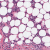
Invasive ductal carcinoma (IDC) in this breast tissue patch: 1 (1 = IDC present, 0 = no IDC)